Question: '''
public class Student
{
string name;
List<SubjectInfo> subjectInfoList;
....
}
'''
'List<SubjectInfo>' List can have different number of 'SubjectInfo' objects for different students.
'''
public class SubjectInfo
{
string subjectCode;
int marks;
...
}
'''
I want to display student object detail on a window. Since have different number of object count I generated these from code behind.
'''
int i = 10;
foreach (SubjectInfo info in student.SubjectInfoList)
{
TextBox tb = new TextBox();
tb.Width = 200;
tb.Height = 20;
tb.Margin = new Thickness(10, i, 0, 0);
StudentDataGrid.Children.Add(tb);
i += 60;
}
'''
I would like to bind this list from code behind. But I have no idea of doing that.
I want to bind property of 'student.SubjectInfoList'
Please help me with binding list object properties from codebehind.
This is the sample student object;
'''
Student student = new Student("Joe", new List<SubjectInfo>() { new SubjectInfo("Subject1", 50), new SubjectInfo("Subject2", 70)});
'''
My window should like this;

if student doing 4 subjects total 'TextBox' count is 5.
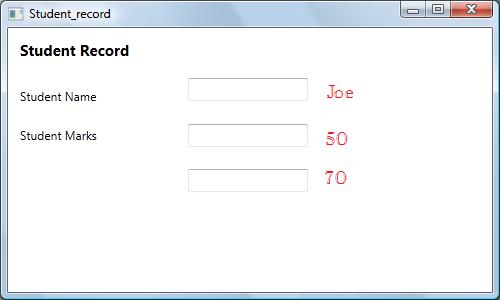
Answer: Pure XAML solution:
'''
<Window (... your window attributes) >
....
<Grid x:Name="StudentDataGrid">
<ListView ItemsSource="{Binding SubjectInfoList}">
<ListView.ItemTemplate>
<DataTemplate DataType="{x:Type local:SubjectInfo}">
<TextBox Text="{Binding Marks}"/>
</DataTemplate>
</ListView.ItemTemplate>
</ListView>
</Grid>
</Window>
'''
But to have it work you have to transform your fields to public properties:
'''
public class Student
{
string name;
public List<SubjectInfo> SubjectInfoList { get; set; }
....
}
'''
and:
'''
public class SubjectInfo
{
string subjectCode;
public int Marks { get; set; }
...
}
'''
### UPDATE
XAML:
'''
<Window x:Class="WpfApplication1.MainWindow"
xmlns="http://schemas.microsoft.com/winfx/2006/xaml/presentation"
xmlns:x="http://schemas.microsoft.com/winfx/2006/xaml"
xmlns:local="clr-namespace:WpfApplication1"
Title="MainWindow" Height="350" Width="525">
<Grid x:Name="StudentGrid">
<Grid.RowDefinitions>
<RowDefinition Height="Auto" />
<RowDefinition Height="*" />
</Grid.RowDefinitions>
<Grid.ColumnDefinitions>
<ColumnDefinition Width="Auto" />
<ColumnDefinition Width="*" />
</Grid.ColumnDefinitions>
<TextBlock Text="Student name :" Grid.Row="0" Grid.Column="0"/>
<TextBlock Text="Student marks :" Grid.Row="1" Grid.Column="0"/>
<TextBox Text="{Binding Name}" Grid.Row="0" Grid.Column="1" />
<ListView Grid.Row="1" Grid.Column="1" ItemsSource="{Binding SubjectInfoList}" BorderThickness="0">
<ListView.ItemTemplate>
<DataTemplate DataType="{x:Type local:SubjectInfo}">
<Grid>
<Grid.ColumnDefinitions>
<ColumnDefinition Width="100"/>
<ColumnDefinition Width="50"/>
</Grid.ColumnDefinitions>
<TextBlock Grid.Column="0" Text="{Binding SubjectCode}"/>
<TextBox Grid.Column="1" Text="{Binding Marks}"/>
</Grid>
</DataTemplate>
</ListView.ItemTemplate>
</ListView>
</Grid>
</Window>
'''
The code:
'''
using System.Collections.Generic;
using System.Windows;
namespace WpfApplication1
{
public partial class MainWindow : Window
{
public MainWindow()
{
InitializeComponent();
Student student = new Student("Joe", new List<SubjectInfo>() { new SubjectInfo("Subject1", 50), new SubjectInfo("Subject2", 70) });
StudentGrid.DataContext = student;
}
}
public class Student
{
public string Name { get; set; }
public List<SubjectInfo> SubjectInfoList { get; set; }
public Student(string name, List<SubjectInfo> list)
{
Name = name;
SubjectInfoList = list;
}
}
public class SubjectInfo
{
public string SubjectCode { get; set; }
public int Marks { get; set; }
public SubjectInfo(string subjectCode, int marks)
{
SubjectCode = subjectCode;
Marks = marks;
}
}
}
'''